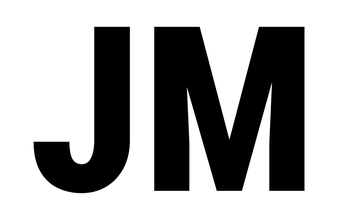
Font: Roboto_Condensed_ExtraBold